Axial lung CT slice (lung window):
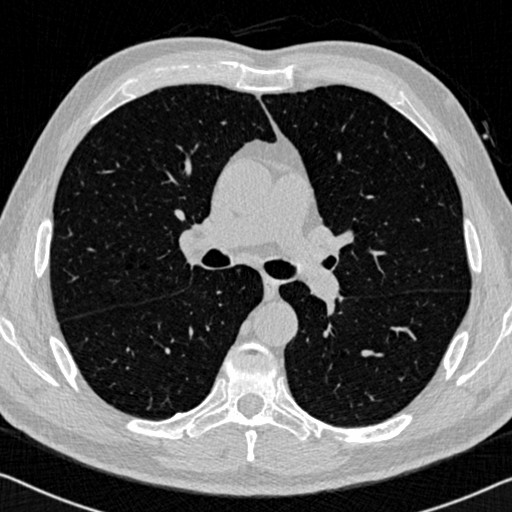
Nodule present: no